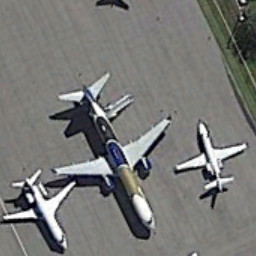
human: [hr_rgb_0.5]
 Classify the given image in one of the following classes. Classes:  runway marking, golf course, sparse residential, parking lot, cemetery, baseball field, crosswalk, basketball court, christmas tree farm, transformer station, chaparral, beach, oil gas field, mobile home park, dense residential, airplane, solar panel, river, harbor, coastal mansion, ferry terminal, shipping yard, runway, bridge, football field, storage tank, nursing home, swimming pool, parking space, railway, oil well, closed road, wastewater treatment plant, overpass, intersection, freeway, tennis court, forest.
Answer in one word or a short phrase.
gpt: airplane